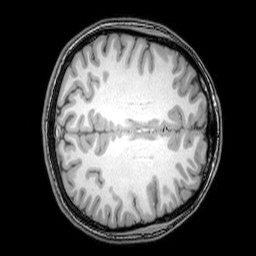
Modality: T1w
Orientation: axial
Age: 22
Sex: female
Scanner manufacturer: philips
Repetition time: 0.008134 s
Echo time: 0.00372 s